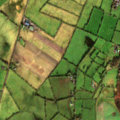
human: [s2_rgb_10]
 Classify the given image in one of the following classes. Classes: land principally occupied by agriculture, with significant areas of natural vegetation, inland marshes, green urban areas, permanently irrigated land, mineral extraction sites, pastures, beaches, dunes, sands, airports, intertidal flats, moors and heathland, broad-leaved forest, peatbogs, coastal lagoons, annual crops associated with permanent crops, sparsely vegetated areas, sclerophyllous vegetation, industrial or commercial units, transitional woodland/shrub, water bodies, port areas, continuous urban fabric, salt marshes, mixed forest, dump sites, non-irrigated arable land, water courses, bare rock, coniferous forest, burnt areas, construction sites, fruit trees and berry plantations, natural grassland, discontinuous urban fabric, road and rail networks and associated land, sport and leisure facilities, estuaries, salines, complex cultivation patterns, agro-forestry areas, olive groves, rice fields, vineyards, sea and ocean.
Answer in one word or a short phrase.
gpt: non-irrigated arable land, pastures, transitional woodland/shrub